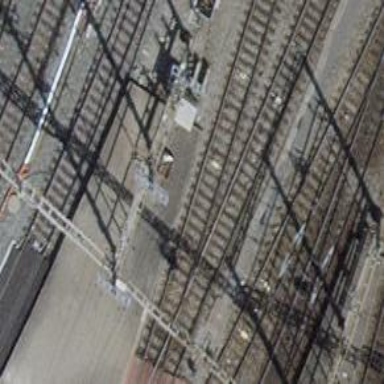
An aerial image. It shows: Yard with single rail track. The railway track is electrified with contact line for service purposes.